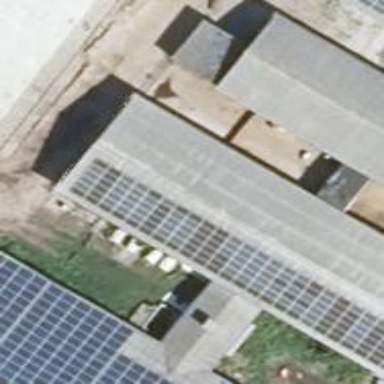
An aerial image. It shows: Solar photovoltaic panel generator producing electricity in small installation.